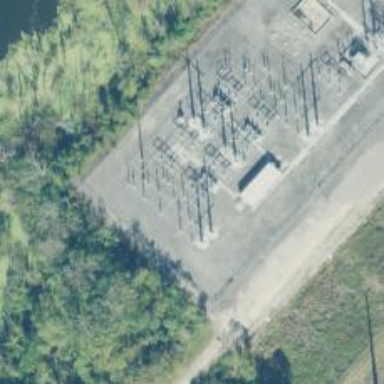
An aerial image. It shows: Switch for power supply.